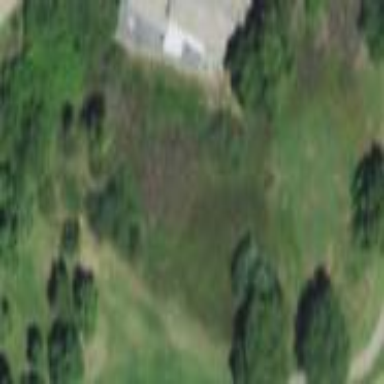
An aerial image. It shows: Area with grass used as rough in golf course.